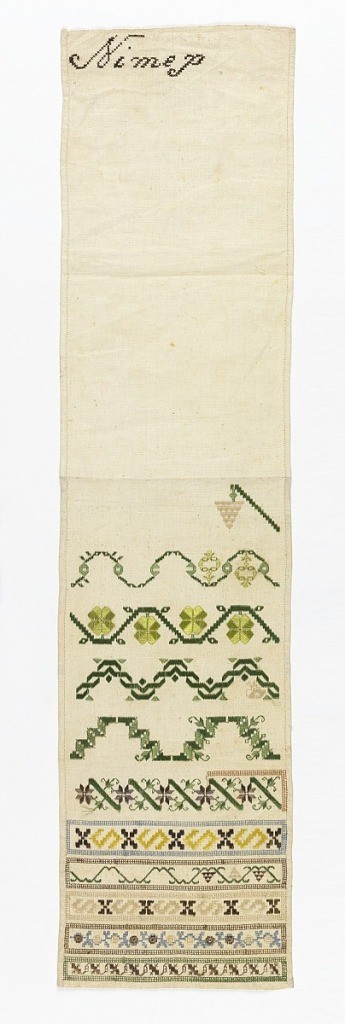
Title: Sampler
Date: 18th century
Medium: silk embroidery, linen foundation Technique: counted satin, double running and cross stitches on plain weave
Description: Unfinished sampler.  Top reads "Ni me p..."  Cross borders along bottom in geometric and floral patterns.